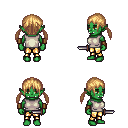
a pixel art fantasy rpg character, female body template, orc, green skin, white sleeveless shirt, gold greaves, light blonde twin-tailed hairstyle, leather bracers, dagger, four views (front, back, left, right), 2x2 character sprite sheet, small pixel art, hard edges, no anti-aliasing